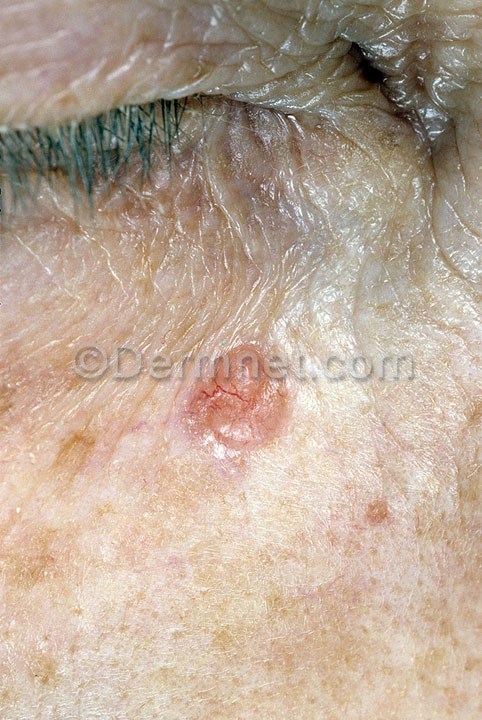
Disease: Actinic Keratosis Basal Cell Carcinoma and other Malignant Lesions